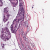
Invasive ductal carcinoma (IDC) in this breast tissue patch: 1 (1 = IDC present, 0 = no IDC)